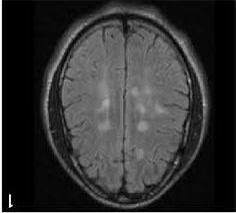
Label: notumor